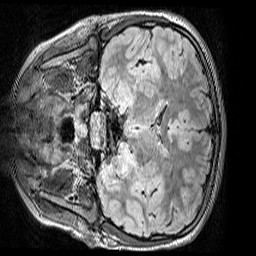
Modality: FLAIR
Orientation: coronal
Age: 12
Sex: male
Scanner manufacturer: siemens
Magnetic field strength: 3 T
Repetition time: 5 s
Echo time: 0.388 s